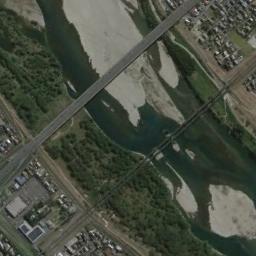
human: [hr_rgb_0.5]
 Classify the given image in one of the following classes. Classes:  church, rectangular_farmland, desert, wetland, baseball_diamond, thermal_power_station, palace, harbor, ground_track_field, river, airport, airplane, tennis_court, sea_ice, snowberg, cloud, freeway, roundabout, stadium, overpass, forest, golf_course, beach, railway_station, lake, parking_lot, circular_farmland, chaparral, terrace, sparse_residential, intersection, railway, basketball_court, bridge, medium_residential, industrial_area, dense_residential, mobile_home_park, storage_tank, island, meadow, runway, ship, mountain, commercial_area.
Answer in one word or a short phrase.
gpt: bridge